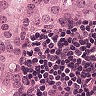
Metastatic tissue present: yes